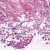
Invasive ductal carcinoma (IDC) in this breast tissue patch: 0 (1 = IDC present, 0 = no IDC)